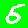
Digit: 5